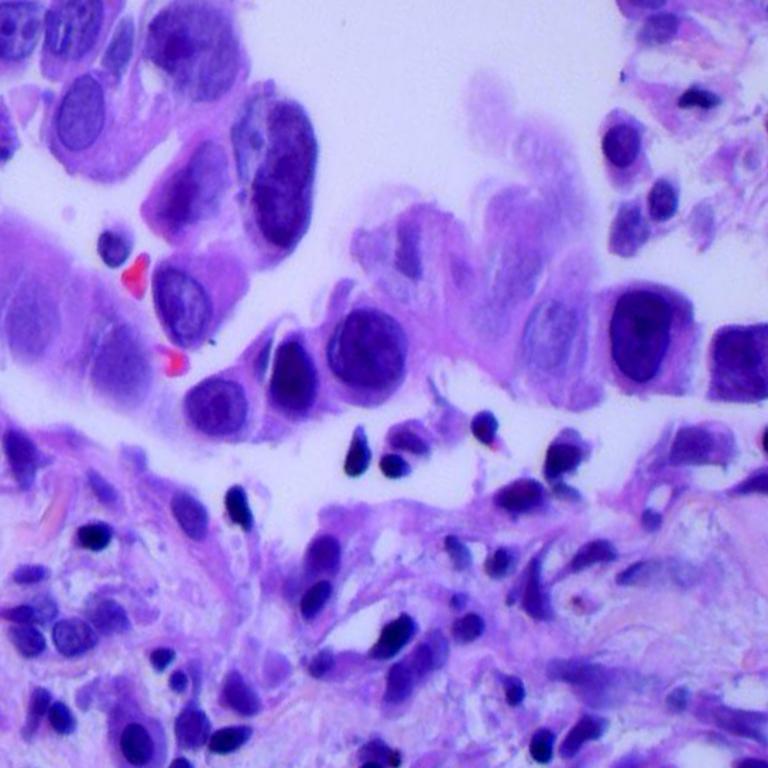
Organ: lung
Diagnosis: adenocarcinomas